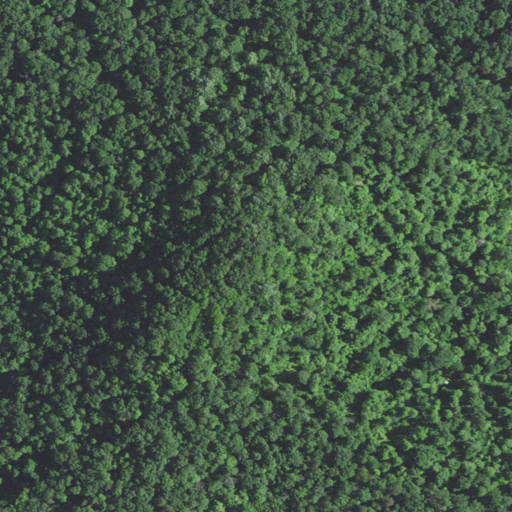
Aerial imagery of mountain in Kentucky named Rohan Knob containing deciduous forest and mixed forest